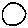
Label: circle